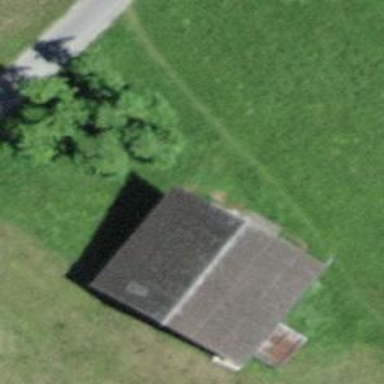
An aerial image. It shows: Rural barn.